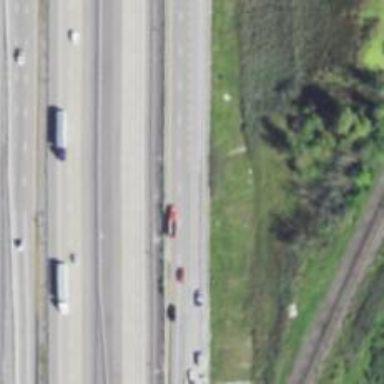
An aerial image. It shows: Asphalt motorway.